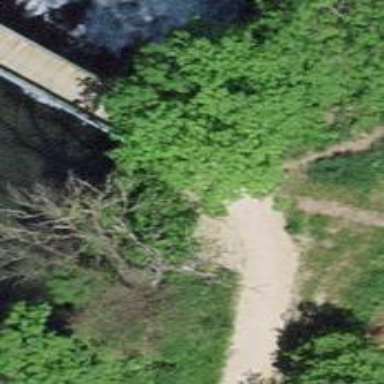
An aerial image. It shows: Footway road with bridge. The road does not have sidewalk.